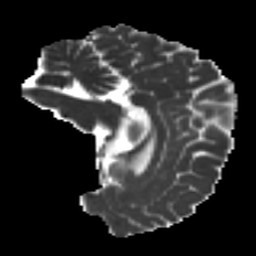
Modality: MD
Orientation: sagittal
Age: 39
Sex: male
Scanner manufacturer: ge
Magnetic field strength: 3 T
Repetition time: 7.8 s
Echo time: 0.0608 s